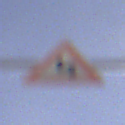
Verkehrszeichen: DoppelkurveZunaechstLinks
Umgebung: Outdoor, Nature
Tageszeit: MorningAfternoon
Wetter: PartlyCloudy
Licht: Natural
Jahreszeit: NotSpecified
Kontrast: HighContrast